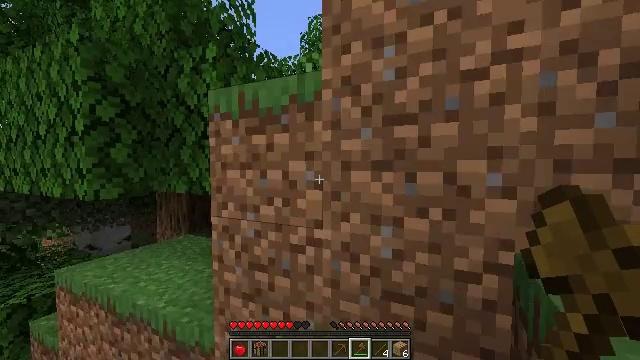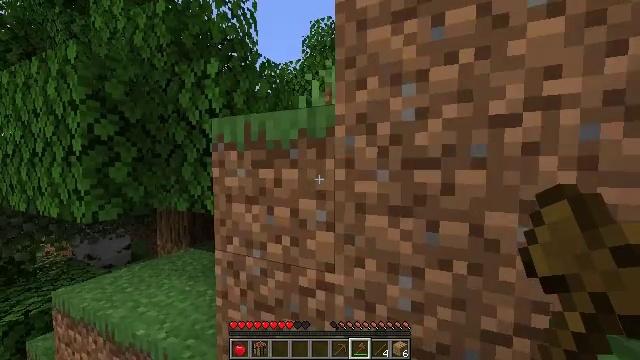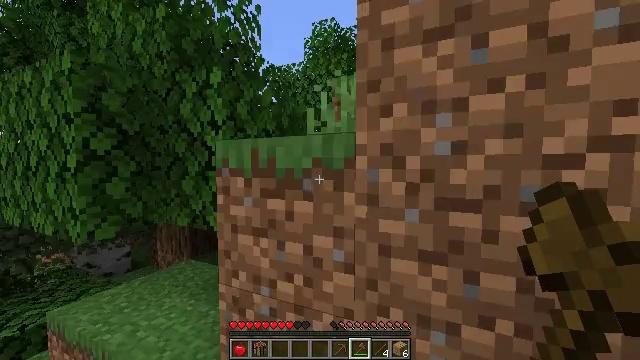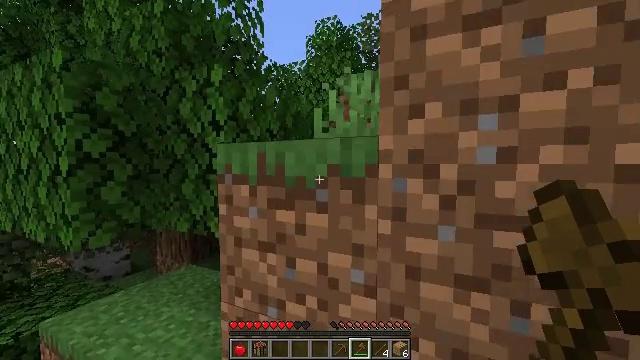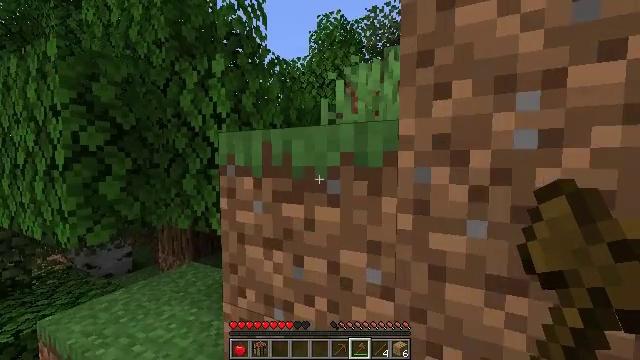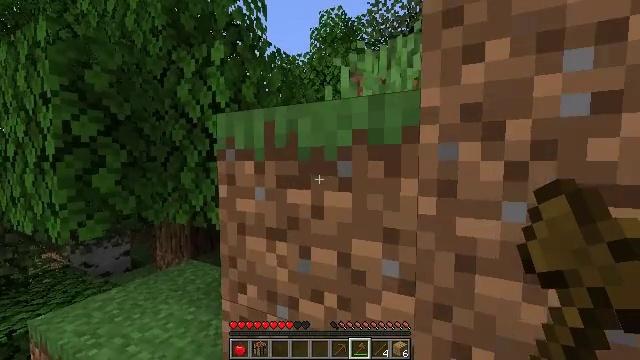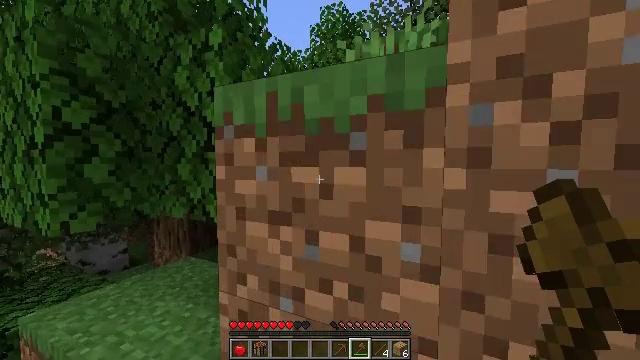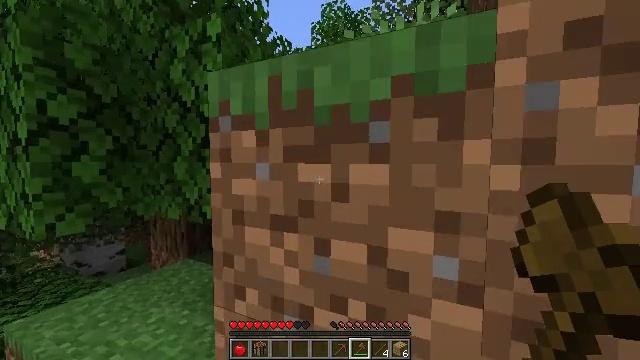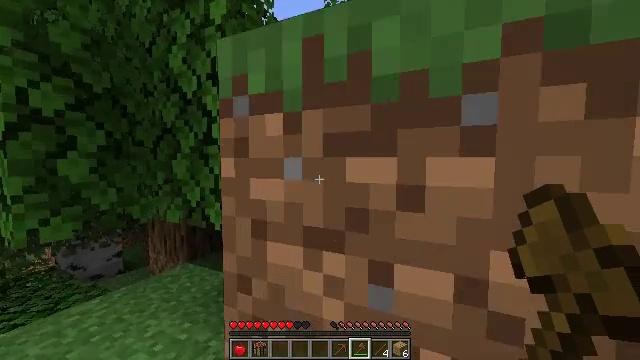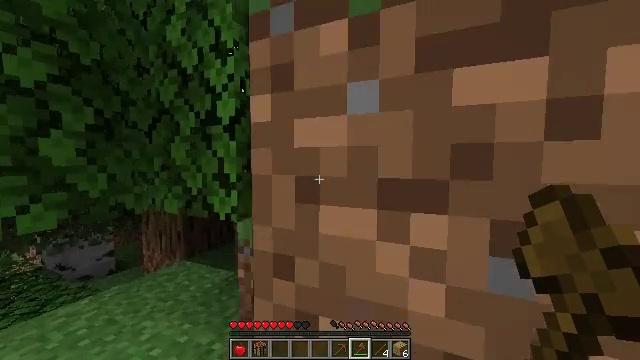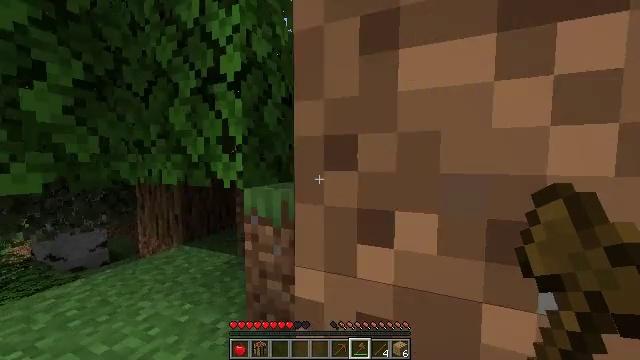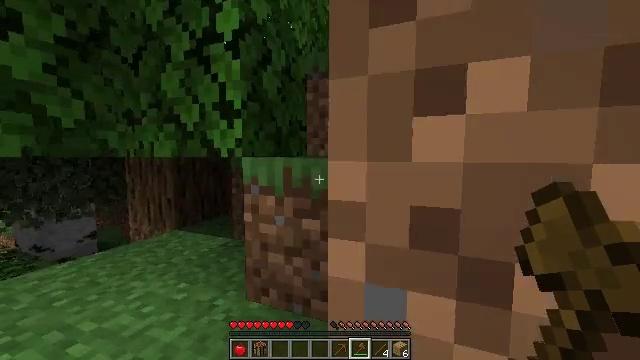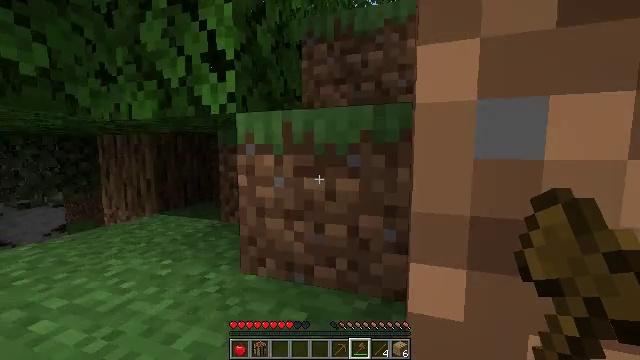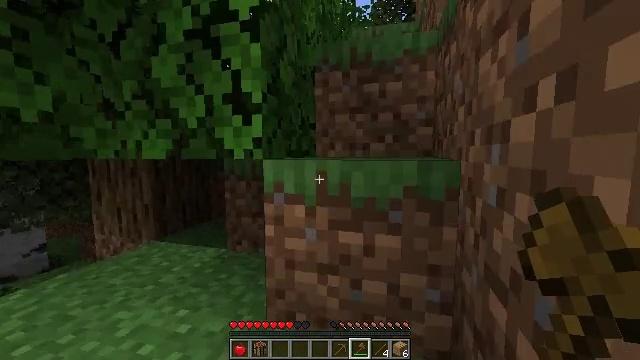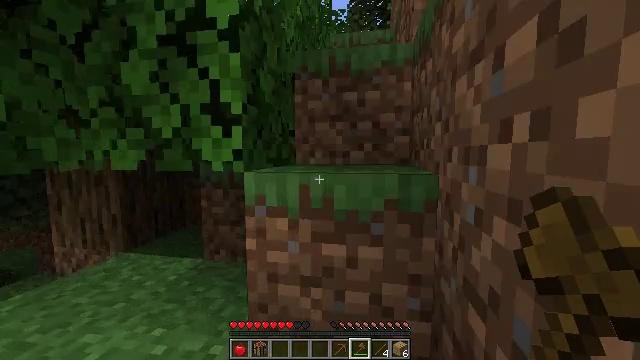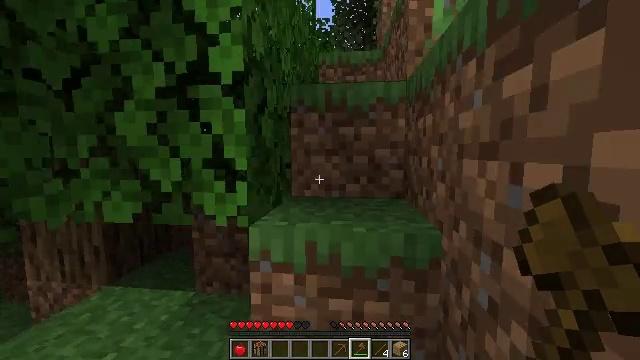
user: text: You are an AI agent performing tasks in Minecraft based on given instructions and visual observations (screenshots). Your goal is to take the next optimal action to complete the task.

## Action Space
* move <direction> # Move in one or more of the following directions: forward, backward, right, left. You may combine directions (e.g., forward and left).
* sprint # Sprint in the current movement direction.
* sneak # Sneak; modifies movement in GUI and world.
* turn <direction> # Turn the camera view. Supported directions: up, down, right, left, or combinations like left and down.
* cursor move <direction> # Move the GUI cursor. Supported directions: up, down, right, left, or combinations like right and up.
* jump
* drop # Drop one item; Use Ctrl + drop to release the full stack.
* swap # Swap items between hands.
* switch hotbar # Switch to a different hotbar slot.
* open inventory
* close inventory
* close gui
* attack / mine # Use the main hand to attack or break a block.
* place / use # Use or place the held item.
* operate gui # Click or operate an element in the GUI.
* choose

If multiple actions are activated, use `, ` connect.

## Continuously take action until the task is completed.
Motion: motion action
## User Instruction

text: Mine the mushroom stem in the forest.
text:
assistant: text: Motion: move forward, jump
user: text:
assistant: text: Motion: move forward
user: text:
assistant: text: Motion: move forward
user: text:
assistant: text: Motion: move forward
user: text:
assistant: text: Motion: move forward
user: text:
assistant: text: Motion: move forward and move left
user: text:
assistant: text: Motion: move forward and move left
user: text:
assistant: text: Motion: move forward and move left
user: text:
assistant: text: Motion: move forward and move left, turn right
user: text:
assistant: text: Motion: move forward and move left, jump
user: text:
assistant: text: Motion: move forward and move left, turn right, jump
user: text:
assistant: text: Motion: move forward and move left, turn right, jump
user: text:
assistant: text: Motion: move forward and move left, turn right, jump
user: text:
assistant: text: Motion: move forward and move left, turn right, jump
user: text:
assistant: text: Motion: move forward, turn right
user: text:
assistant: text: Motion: move forward, turn right
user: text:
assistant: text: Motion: move forward, turn right
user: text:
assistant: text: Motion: move forward, turn right
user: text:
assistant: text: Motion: move forward, turn right
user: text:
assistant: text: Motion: move forward
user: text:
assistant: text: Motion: move forward
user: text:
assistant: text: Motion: move forward, jump
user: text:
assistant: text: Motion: move forward, turn right, jump
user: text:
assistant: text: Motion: move forward, turn right, jump
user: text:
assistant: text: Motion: move forward and move right, turn right, jump
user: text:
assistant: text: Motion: move forward and move right
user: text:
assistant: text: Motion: move forward and move right, turn left
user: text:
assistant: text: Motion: move forward and move right, turn left
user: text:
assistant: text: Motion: move forward and move right
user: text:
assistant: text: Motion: move forward and move right